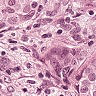
Metastatic tissue present: yes